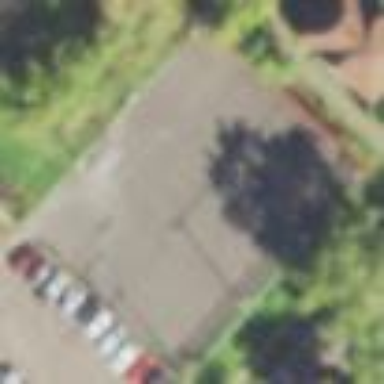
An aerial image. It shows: Tennis court in leisure pitch.